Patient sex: M
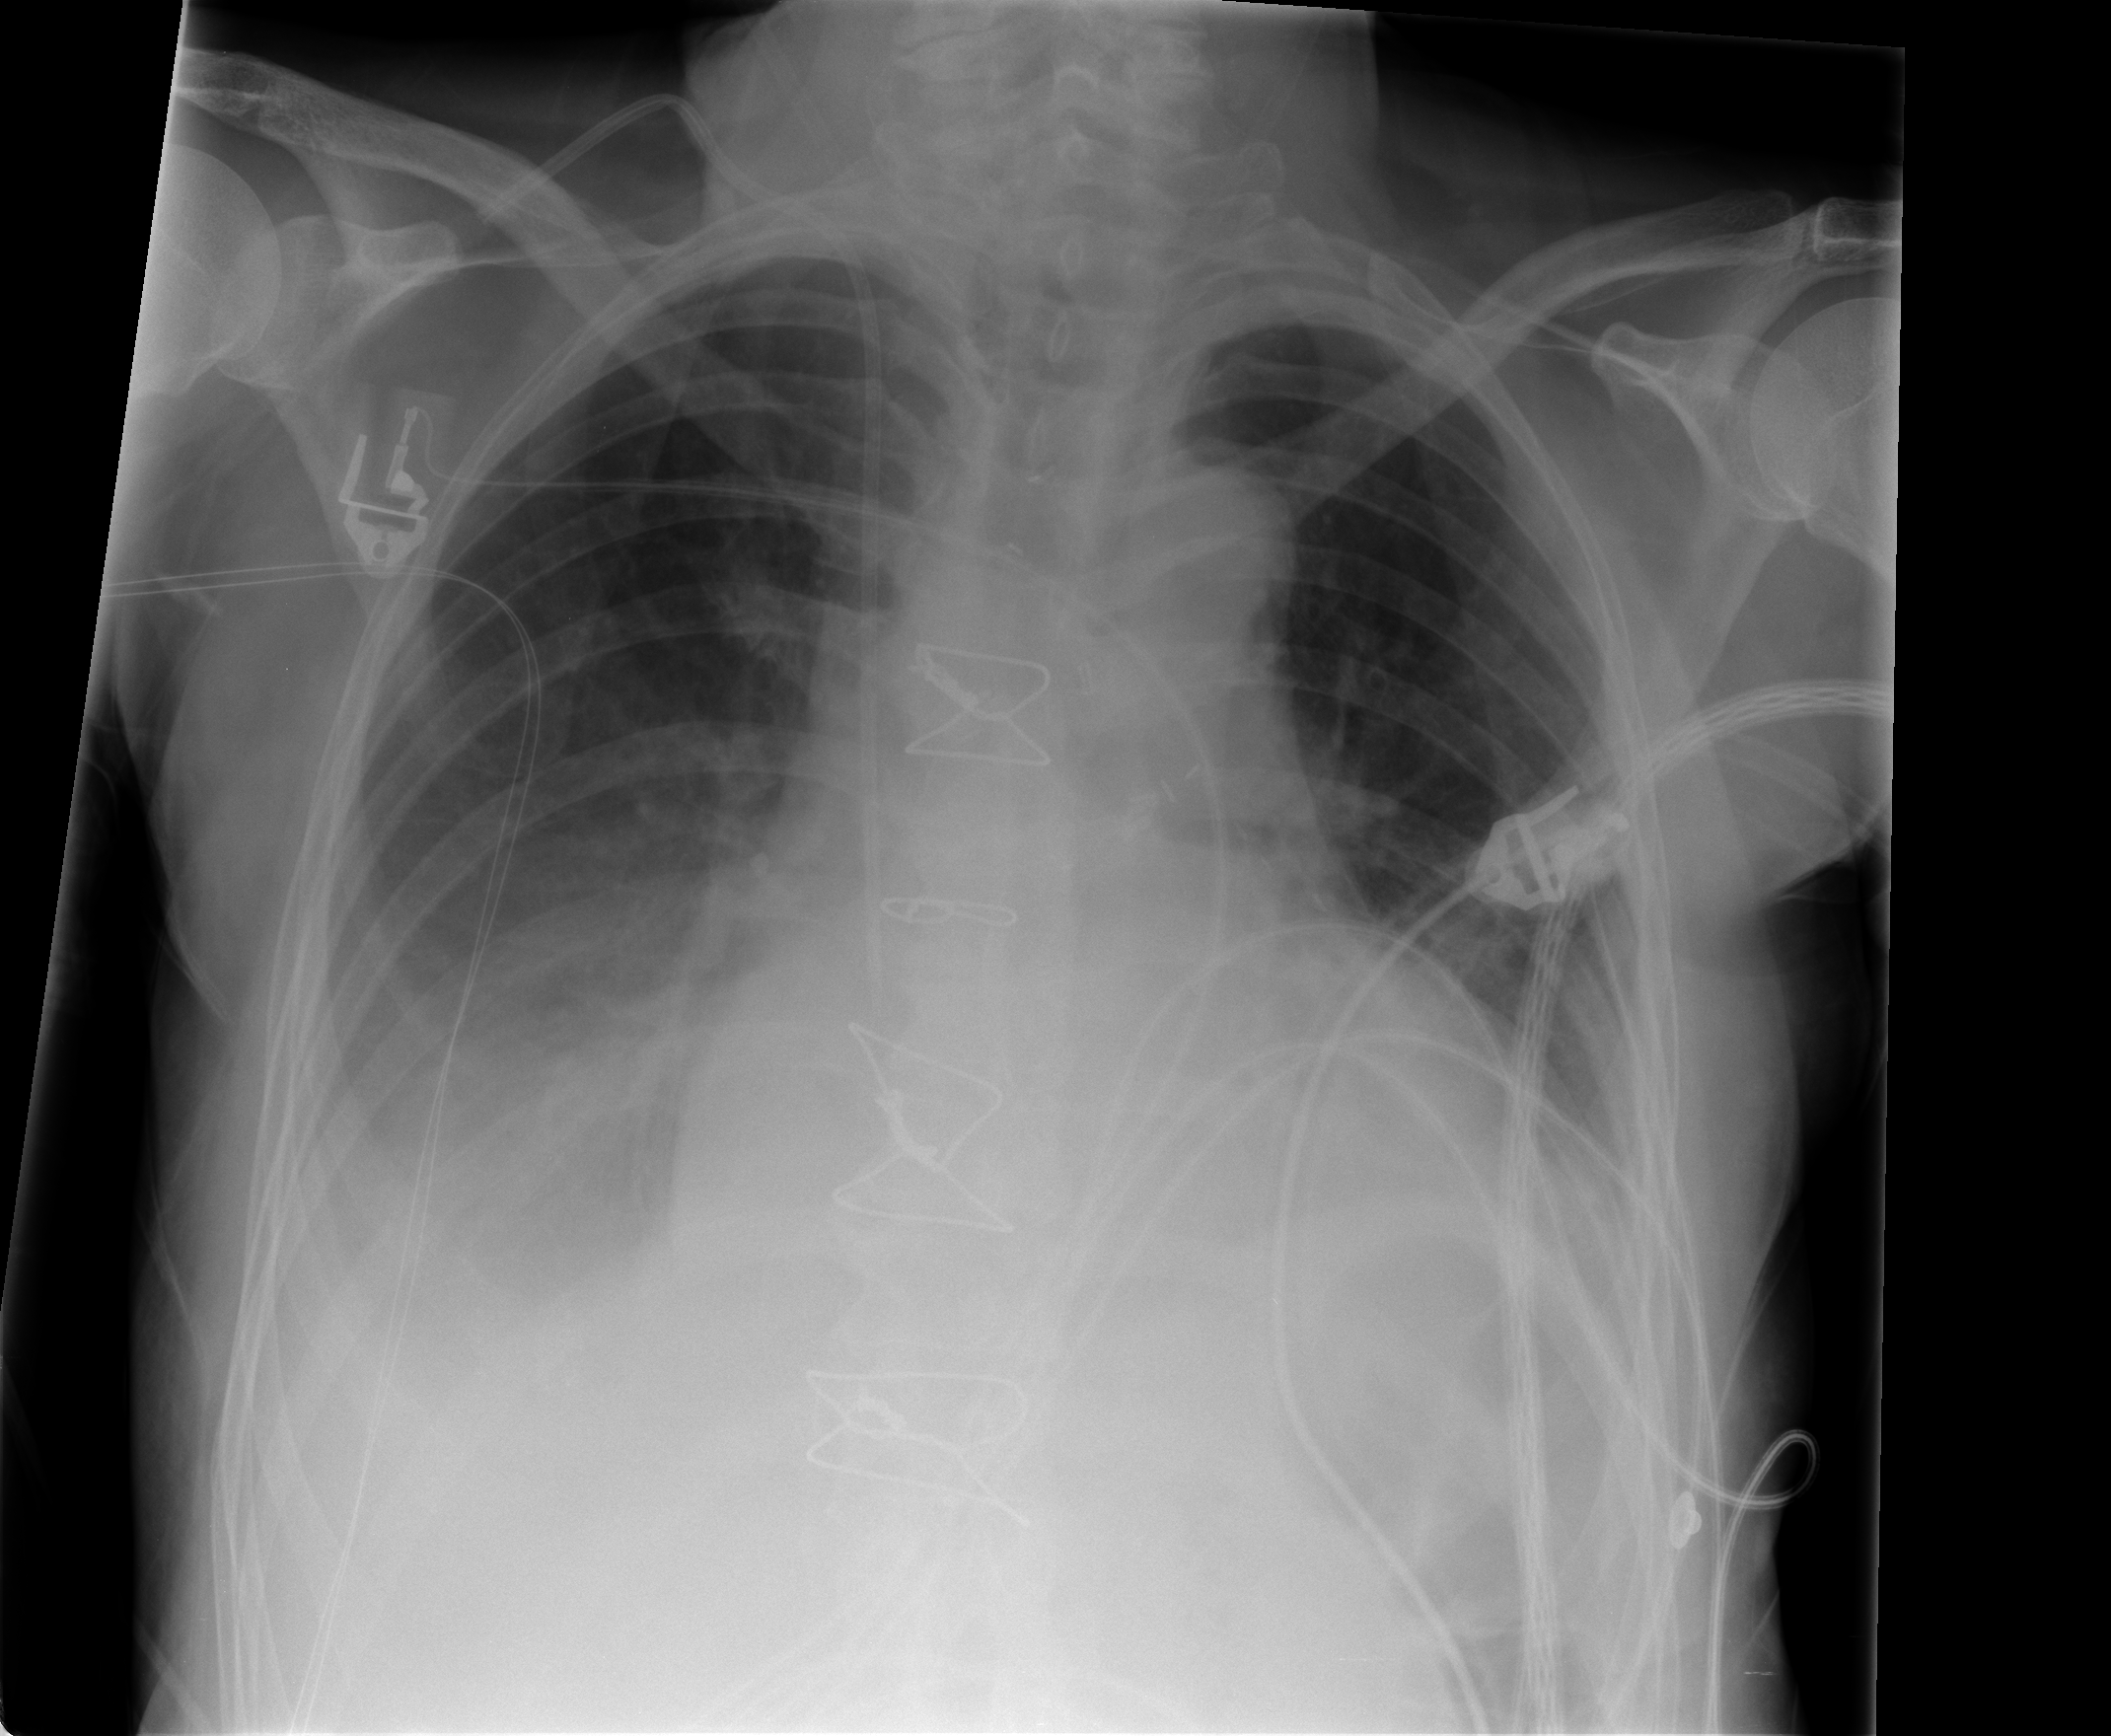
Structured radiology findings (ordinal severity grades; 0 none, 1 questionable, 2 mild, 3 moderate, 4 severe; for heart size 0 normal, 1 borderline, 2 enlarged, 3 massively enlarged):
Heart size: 2
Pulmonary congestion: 0
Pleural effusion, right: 3
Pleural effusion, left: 2
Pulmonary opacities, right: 0
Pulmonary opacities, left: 0
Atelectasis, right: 2
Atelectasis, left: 2